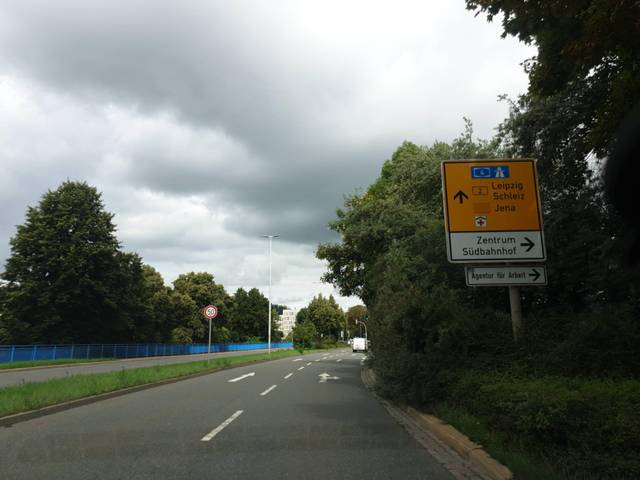
Region: Germany
Coordinates: 50.869, 12.076